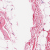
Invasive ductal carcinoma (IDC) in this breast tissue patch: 0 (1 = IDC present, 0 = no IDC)